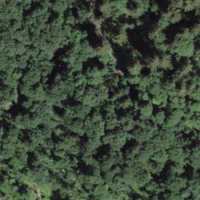
EUNIS habitat code: 44
Species observed at this site:
Astrantia major